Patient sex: M
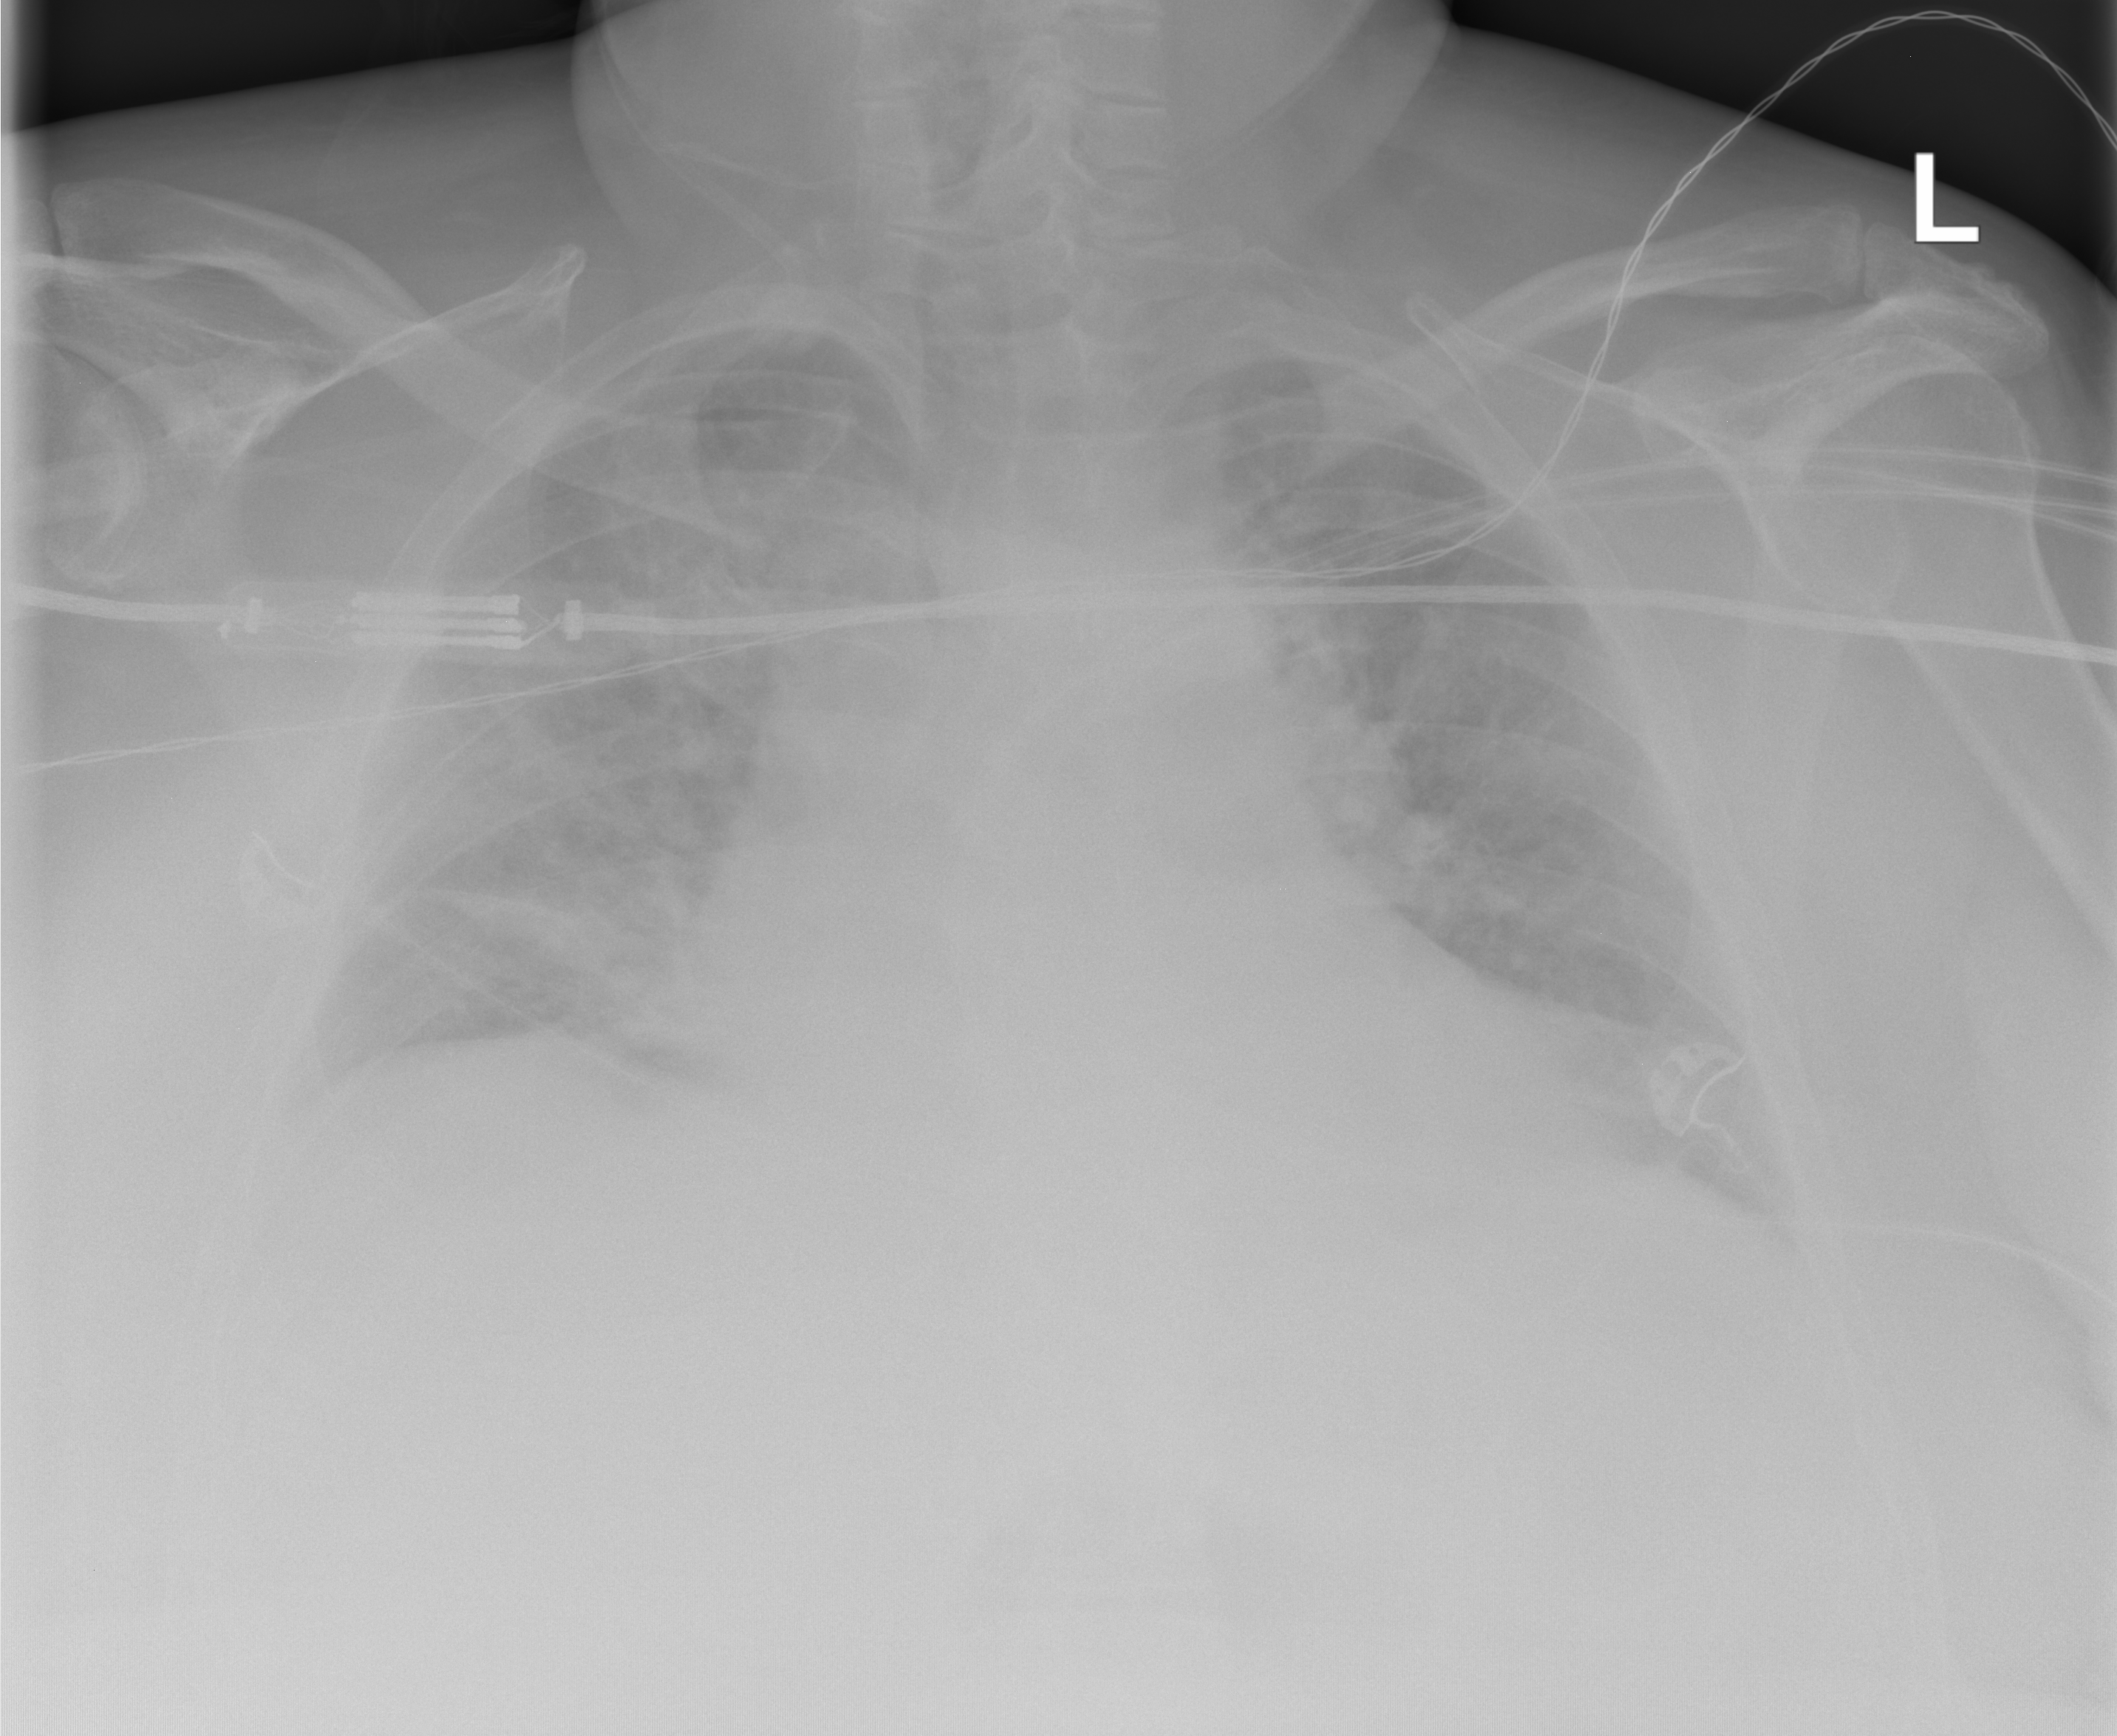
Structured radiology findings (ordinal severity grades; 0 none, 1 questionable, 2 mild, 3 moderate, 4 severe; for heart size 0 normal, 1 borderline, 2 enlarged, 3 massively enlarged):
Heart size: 2
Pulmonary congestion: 0
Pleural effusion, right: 2
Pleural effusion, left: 2
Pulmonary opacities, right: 0
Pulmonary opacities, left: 0
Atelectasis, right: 2
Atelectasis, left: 2